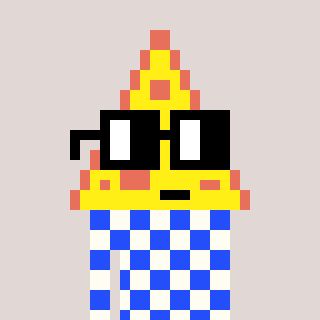
a pixel art character with square black glasses, a pizza-shaped head and a grayscale-colored body on a warm background